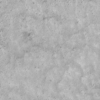
Label: not_dusty